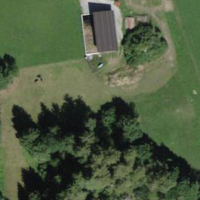
EUNIS habitat code: 24
Species observed at this site:
Rhamnus cathartica